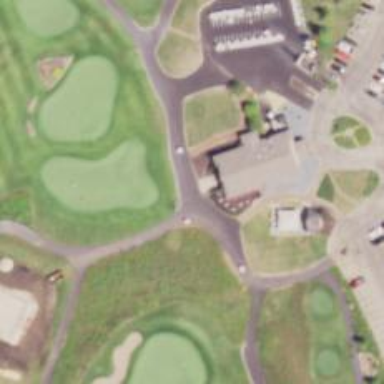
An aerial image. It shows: Path for golf carts.